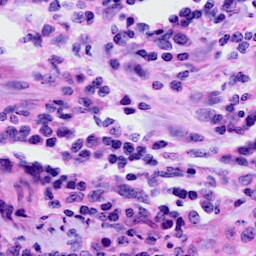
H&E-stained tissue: Cervix